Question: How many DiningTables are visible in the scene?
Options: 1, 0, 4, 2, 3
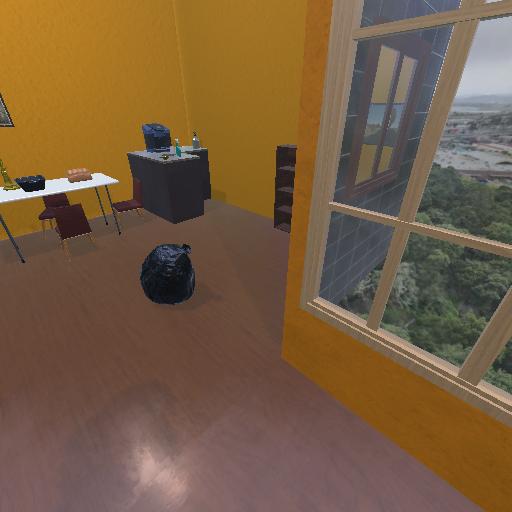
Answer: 1